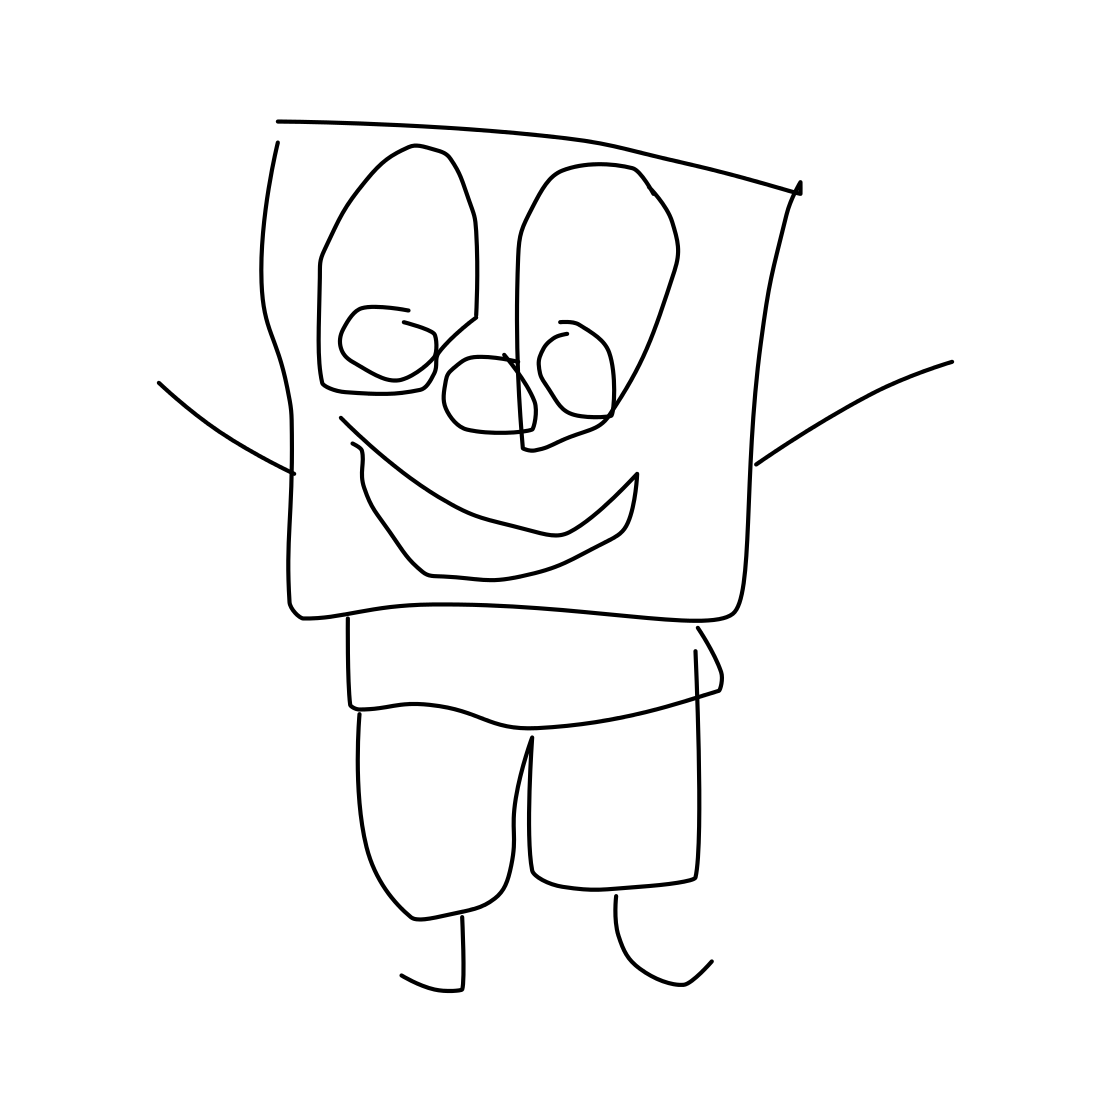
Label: sponge bob